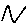
Label: zigzag